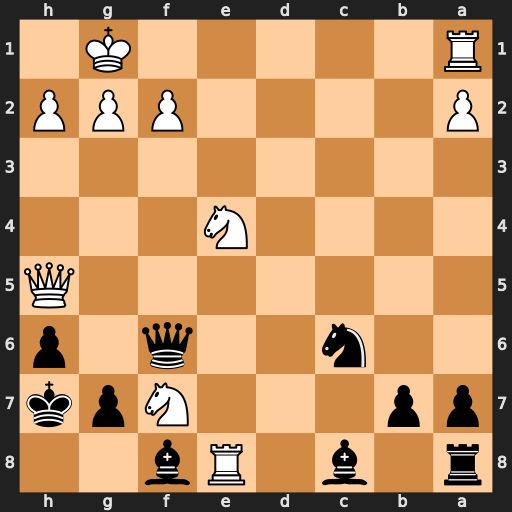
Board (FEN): r1b1Rb2/pp3Npk/2n2q1p/7Q/4N3/8/P4PPP/R5K1
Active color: b
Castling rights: -
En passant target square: -
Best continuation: Qxa1+ Qd1 Qxd1#